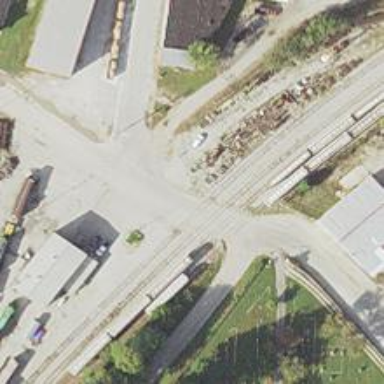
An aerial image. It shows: Railway track.